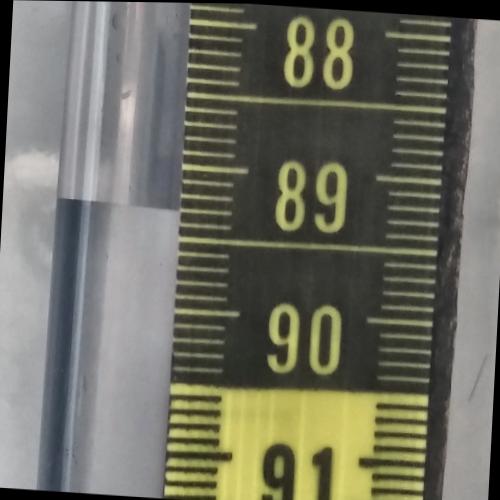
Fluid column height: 89.3 cm